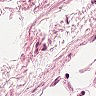
Metastatic tissue present: no